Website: lowes
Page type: order-returns
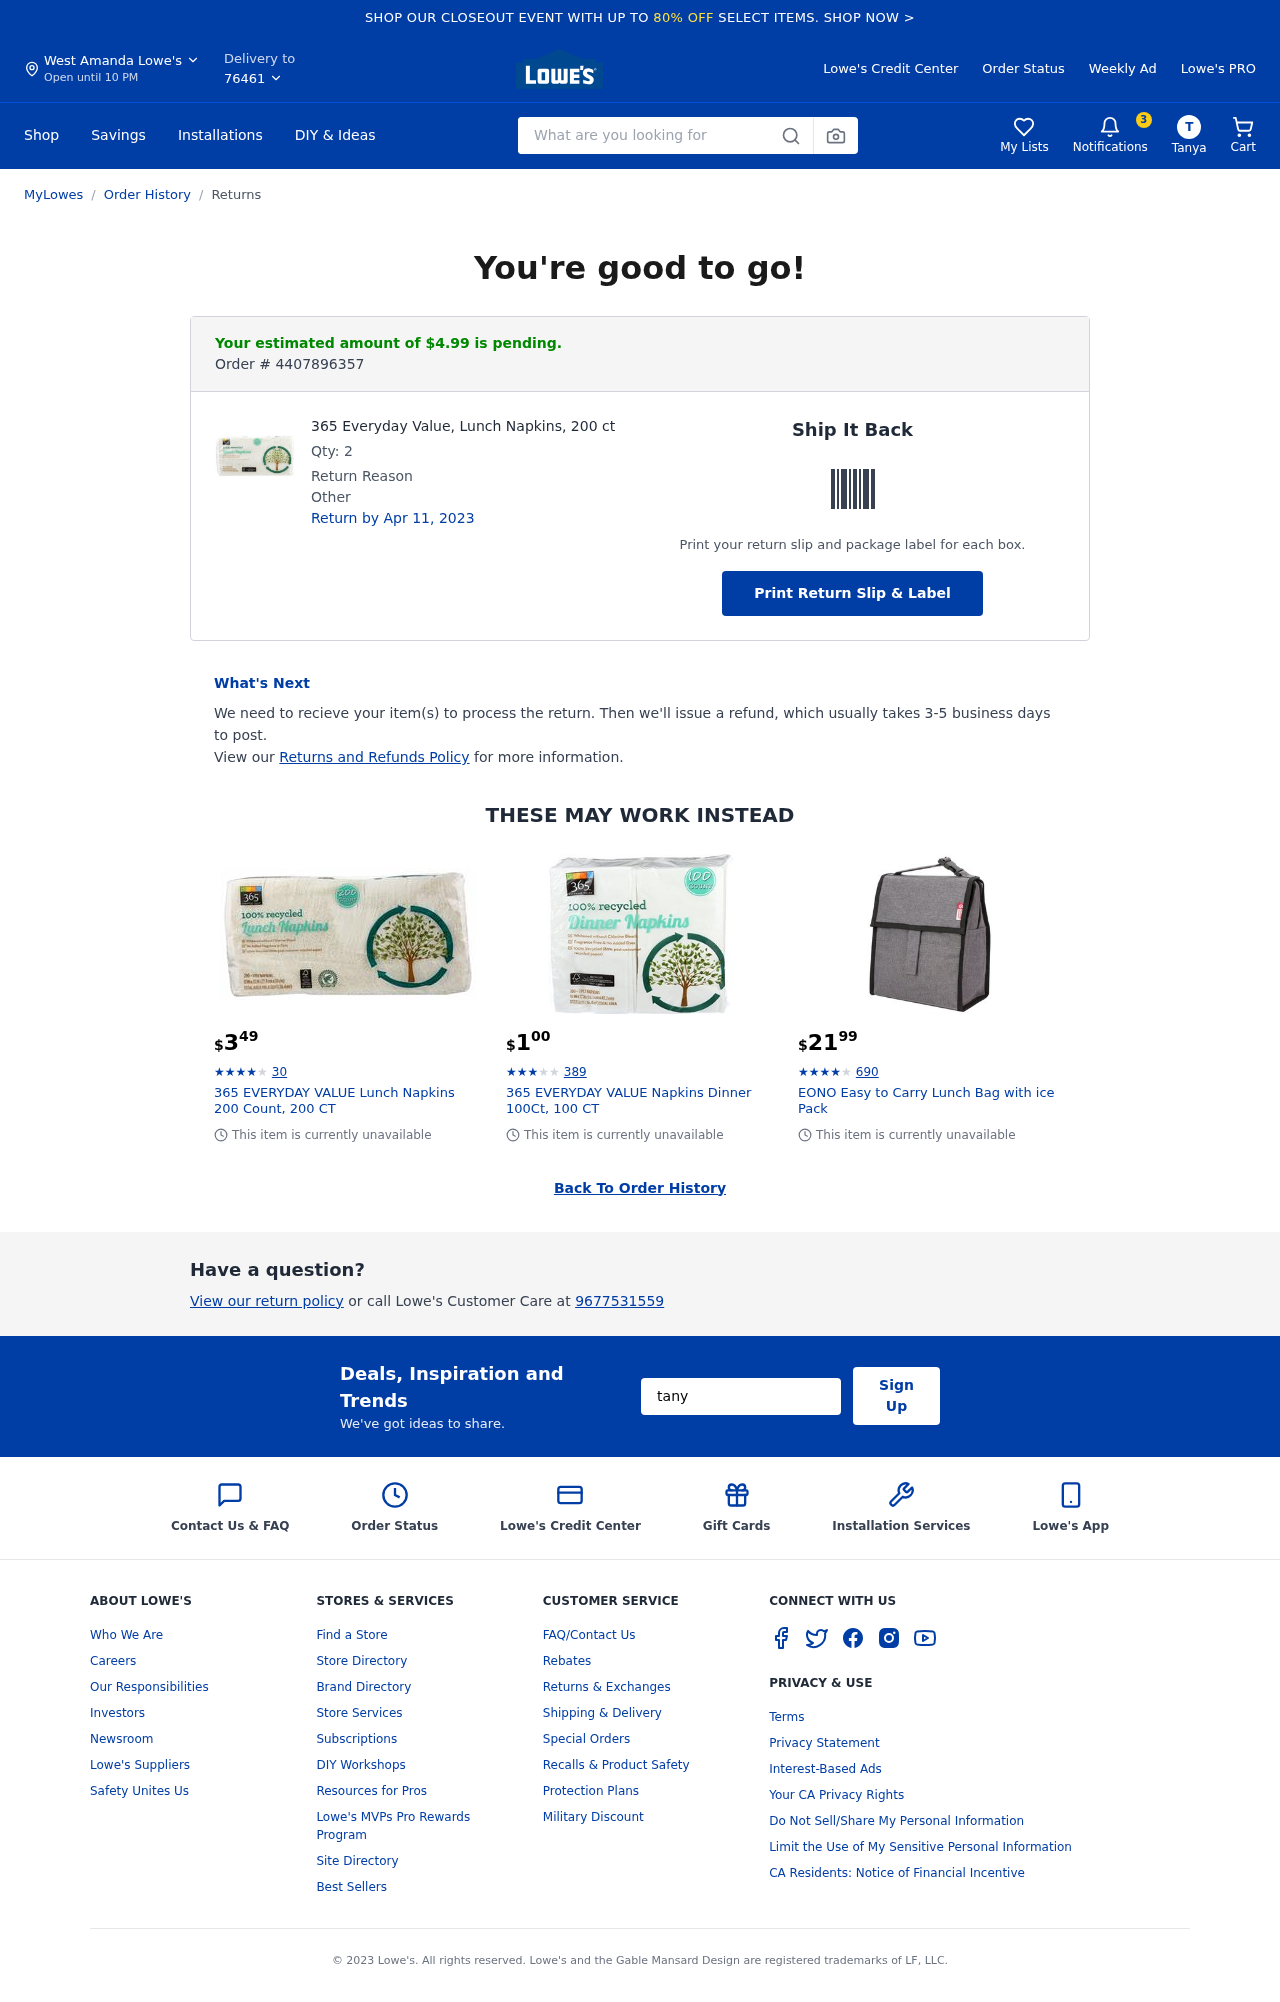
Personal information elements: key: PII_CITY
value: West Amanda
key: PII_EMAIL
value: tanya_shaw@gmail.com
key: PII_FIRSTNAME
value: Tanya
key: PII_PHONE
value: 9677531559
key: PII_POSTCODE
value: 76461
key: PII_FIRSTNAME_INITIAL
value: T
Product elements: key: PRODUCT1_NAME
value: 365 Everyday Value, Lunch Napkins, 200 ct
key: PRODUCT1_QUANTITY
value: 2
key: PRODUCT2_NAME
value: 365 EVERYDAY VALUE Lunch Napkins 200 Count, 200 CT
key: PRODUCT2_NUM_RATINGS
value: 30
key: PRODUCT2_PRICE
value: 3.49
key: PRODUCT2_RATING
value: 4.7
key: PRODUCT3_NAME
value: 365 EVERYDAY VALUE Napkins Dinner 100Ct, 100 CT
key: PRODUCT3_NUM_RATINGS
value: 389
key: PRODUCT3_PRICE
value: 1
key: PRODUCT3_RATING
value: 3.9
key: PRODUCT4_NAME
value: EONO Easy to Carry Lunch Bag with ice Pack
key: PRODUCT4_NUM_RATINGS
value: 690
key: PRODUCT4_PRICE
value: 21.99
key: PRODUCT4_RATING
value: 4.3
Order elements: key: ORDER_NUM_ITEMS
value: Cart
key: ORDER_TOTAL
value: Your estimated amount of $4.99 is pending.
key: ORDER_ID
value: Order # 4407896357
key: ORDER_RETURN_BY_DATE
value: Return by Apr 11, 2023
Search elements: key: HEADER_SEARCH
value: What are you looking for
Other elements: key: NOTIFICATION_COUNT
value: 3